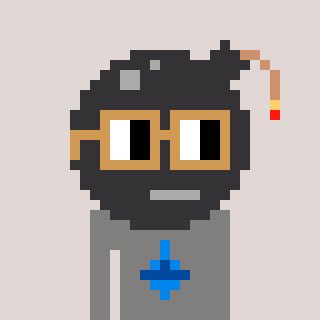
a pixel art character with square brown glasses, a bomb-shaped head and a bluegrey-colored body on a warm background